The image folds the raw vibration samples of a bearing signal into a 2-D grayscale square (signal-to-image encoding). Based on the visible evidence, which condition applies: normal, inner_race, outer_race, ball?
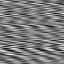
Answer: ball